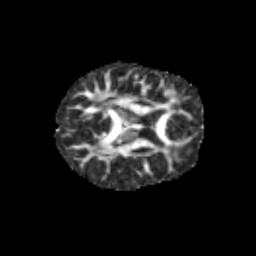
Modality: FA
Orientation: axial
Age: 10
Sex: female
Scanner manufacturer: siemens
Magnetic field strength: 3 T
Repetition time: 3.8 s
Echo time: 0.07 s